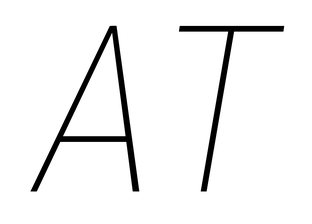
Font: Roboto-Italic_Condensed_Thin_Italic